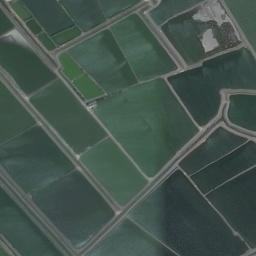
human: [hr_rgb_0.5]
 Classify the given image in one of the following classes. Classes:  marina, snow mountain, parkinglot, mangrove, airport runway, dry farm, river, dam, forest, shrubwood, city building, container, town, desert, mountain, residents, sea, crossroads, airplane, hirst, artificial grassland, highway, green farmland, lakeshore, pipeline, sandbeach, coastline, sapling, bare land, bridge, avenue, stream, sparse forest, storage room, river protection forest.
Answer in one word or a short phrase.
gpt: green farmland